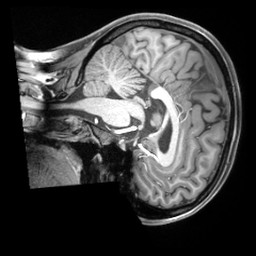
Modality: T1w
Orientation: sagittal
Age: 23
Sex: female
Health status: ill
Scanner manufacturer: siemens
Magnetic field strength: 3 T
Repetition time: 2.2 s
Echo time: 0.00218 s